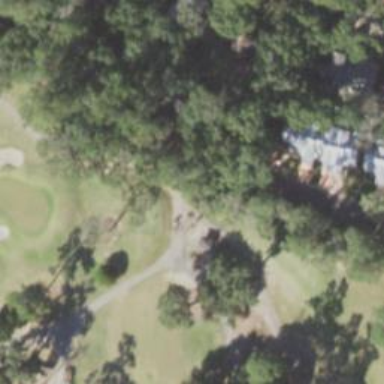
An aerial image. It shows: Golf cartpath that is also road path.